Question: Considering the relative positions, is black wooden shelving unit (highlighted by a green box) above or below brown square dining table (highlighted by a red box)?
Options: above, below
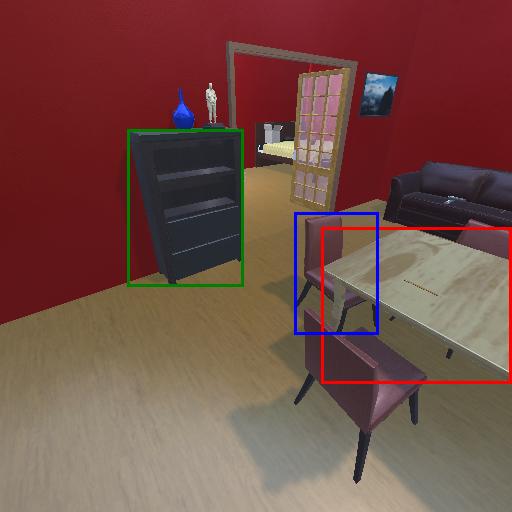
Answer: above